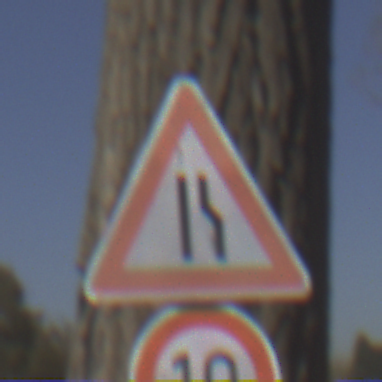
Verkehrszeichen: EinseitigVerengteFahrbahnRechts
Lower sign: Geschwindigkeit10
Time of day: Midday
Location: Outdoor (Nature)
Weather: Clear
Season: NotSpecified
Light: Natural